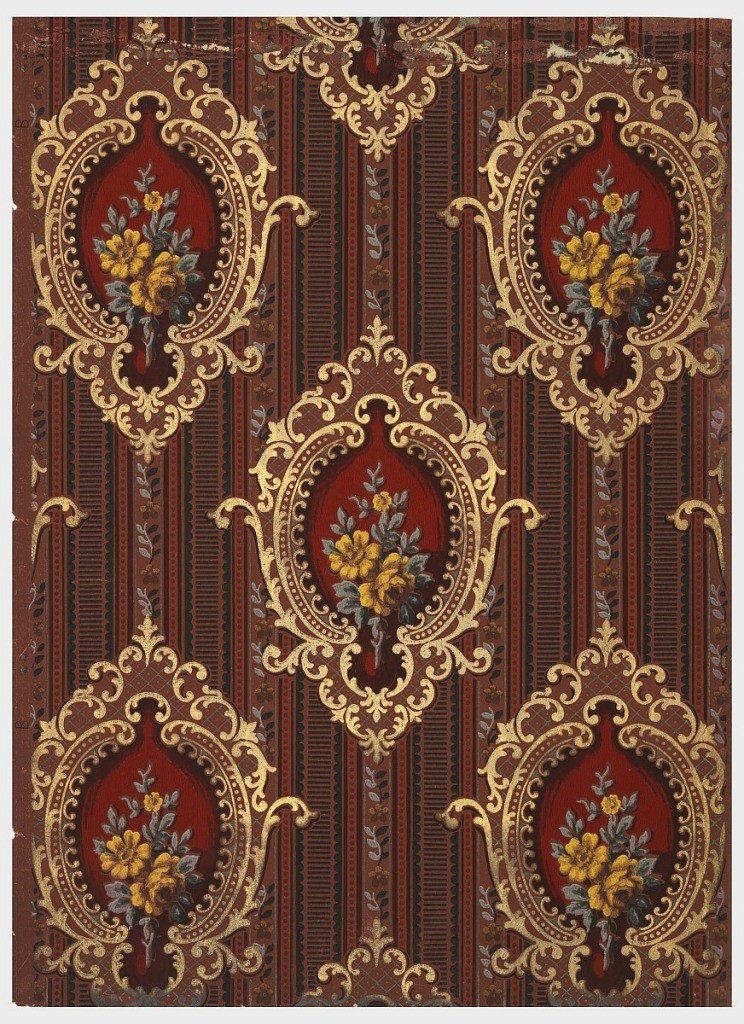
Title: Sidewall - sample
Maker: The Art Wall Paper Mills
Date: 1907–08
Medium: Machine-printed
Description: Medallion stripe design. Large red medallion with ornate framework, containing bouquet of flowers, on vertical striping.